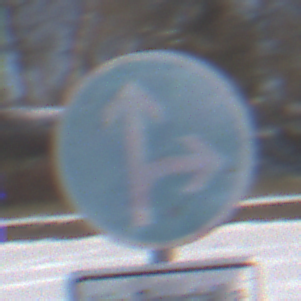
Verkehrszeichen: VorgeschriebeneFahrtrichtungGeradeausOderRechts
Zusatzzeichen unten: SonstigeFahrzeugePersonengruppenFrei2
Umgebung: Outdoor, Nature
Tageszeit: MorningAfternoon
Wetter: PartlyCloudy
Licht: Natural
Jahreszeit: Winter
Kontrast: HighContrast